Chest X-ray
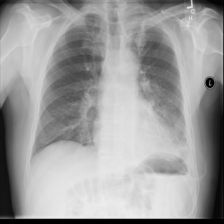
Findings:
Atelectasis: positive
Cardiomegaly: negative
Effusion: positive
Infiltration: positive
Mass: negative
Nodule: negative
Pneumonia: negative
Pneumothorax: negative
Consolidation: negative
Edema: negative
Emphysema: negative
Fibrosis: negative
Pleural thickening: negative
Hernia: negative